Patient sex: M
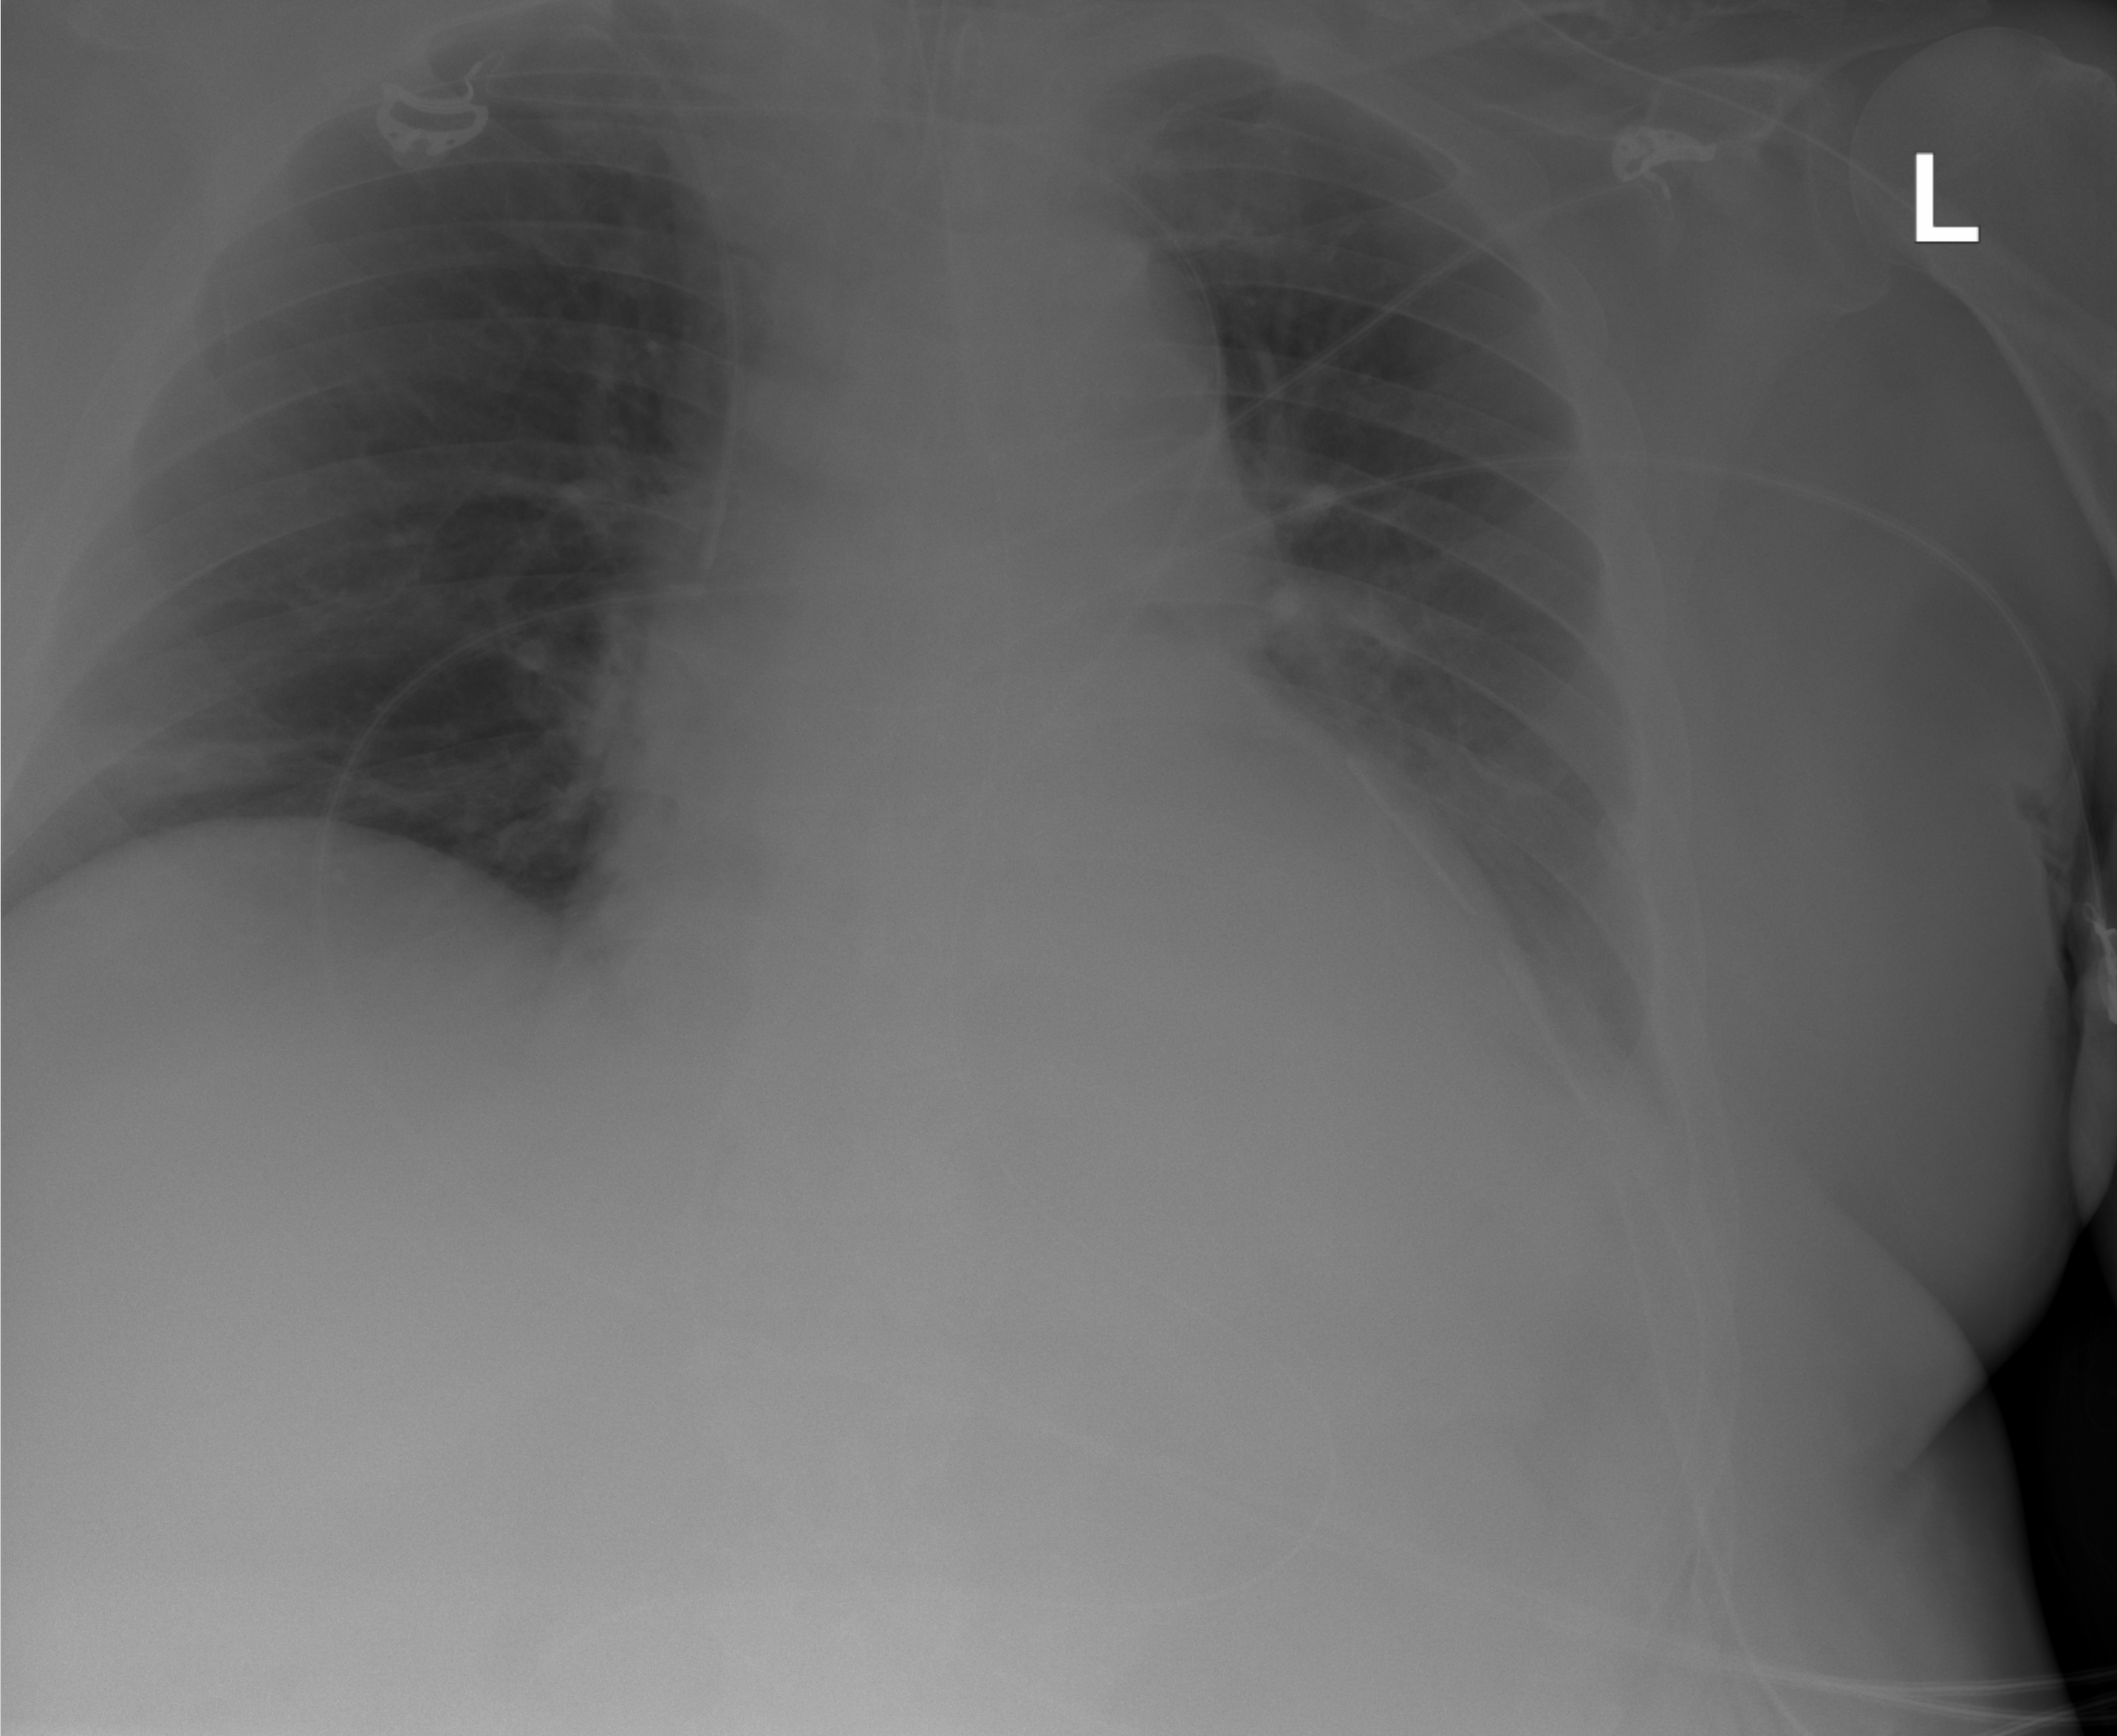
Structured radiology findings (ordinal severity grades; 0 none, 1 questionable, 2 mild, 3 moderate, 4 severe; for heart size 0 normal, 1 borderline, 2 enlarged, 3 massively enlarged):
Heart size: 2
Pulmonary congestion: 0
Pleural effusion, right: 0
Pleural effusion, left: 1
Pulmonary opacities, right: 0
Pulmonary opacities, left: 0
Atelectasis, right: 0
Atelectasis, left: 2